Question:
I would like to implement something like autocad's lasso selection in 2D.Blue is full inclusion and green is partial (eg:if you select a part of a line). I am looking for a good enough algorithm to achieve this goal. Lasso selection is arbitary polygon (can be concave or convex or self intersecting) .
First it seems that I have to convert a polygon to convex or triangulate it. However for .net I found this <URL>.
The problem with triangulation approach is that I cant figure out how to know if eg a line is contained fully because parts of the line can be at any polygon.
Other idea is to use a library like Clipper and determine via boolean operations the intersection. For full I would do difference (which should be empty) or intersection for partial.
Is there any better/working approach ?
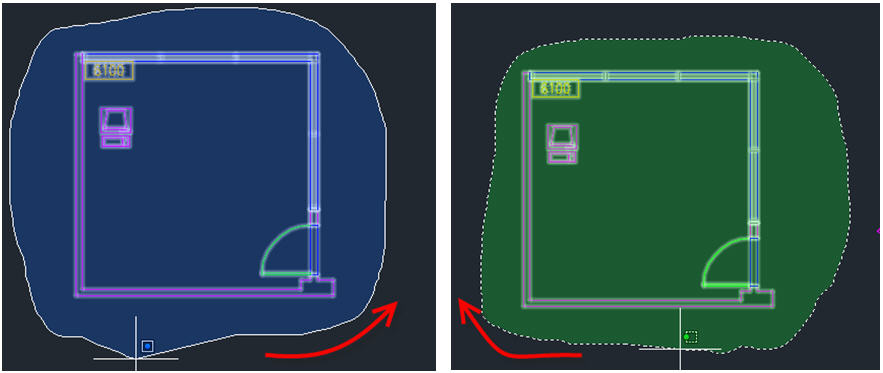
Answer: Personally, I had implemented Lasso selection for curves (such as lines, circles, partial circles, ellipses,...etc) using the "point in polygon" algorithm as following:
1) For a given curve, sample some points from it.
2) For each sampled point, check if the point is within the polygon formed by the Lasso path. If more than two points are within the Lasso path, this curve is partially enclosed. If all sampled points are within the Lasso path, this curve is fully enclosed.
You can get the "point in polygon" algorithm and source codes from the internet such as in this link (<URL>.
If you have many curves and start to worry about performance, then you can check if the bounding box of the curve has intersection with the bounding box of the Lasso path. If no, then you can skip this curve in the search. But doing this requires you to compute a bounding box for each curve before hand and you need to make sure it is up-to-date with any possible change to the curves.